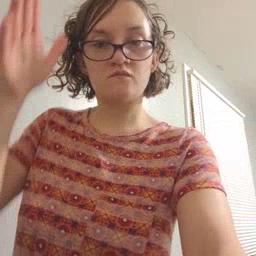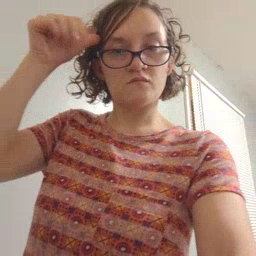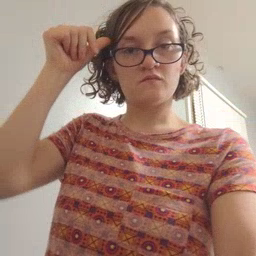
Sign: donkey